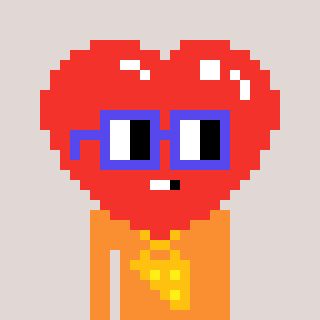
a pixel art character with square blue glasses, a heart-shaped head and a orange-colored body on a warm background